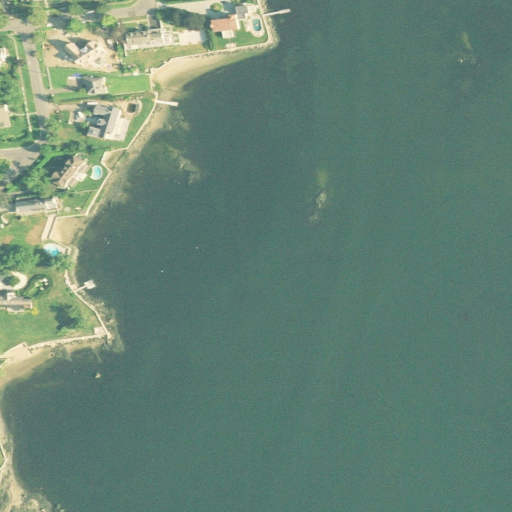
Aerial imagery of bar in Connecticut named Flint Rocks containing open water, medium intensity development, low intensity development, herbaceous wetlands, open development, high intensity development, and barren land